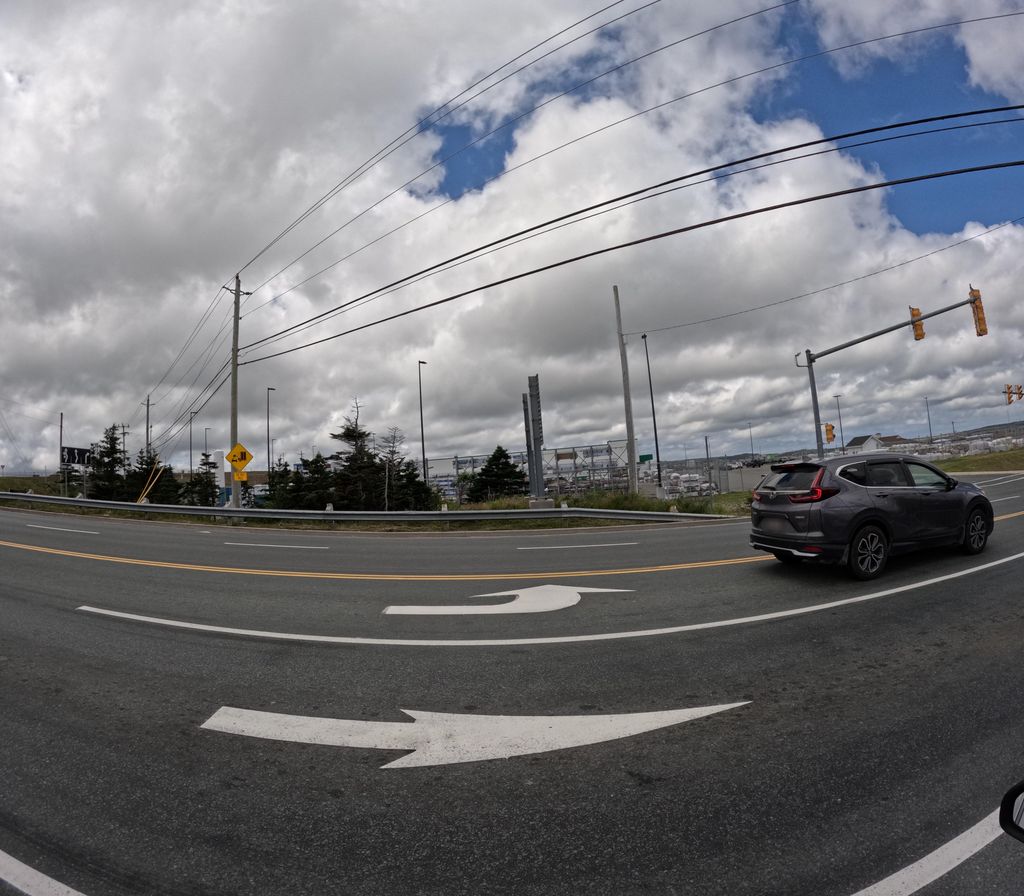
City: st_johns